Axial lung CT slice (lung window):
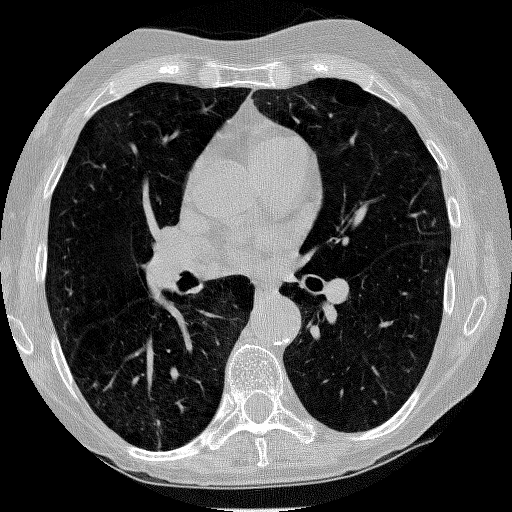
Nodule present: no